Question: I have this dataframe called earningsCont that I will use to make a stacked bar chart:
'''
Total Ghost
JPYUSD -39837298.85 0
GBPUSD -<PHONE>.03 -39837299
EURUSD -<PHONE>.07 -41818870
MXNUSD -498204.15 -43070264
NZDUSD -333466.88 -43568468
PLNUSD -215056.56 -43901935
CNYUSD -143457.92 -44116992
AUDUSD -130047.28 -44260449
CADUSD -94396.57 -44390497
CHFUSD -46730.39 -44484893
HKDUSD -24084.79 -44531624
BRLUSD 0.00 -44555709
Diversification -<PHONE>.06 -40279169
Portfolio -40279169.44 0
'''
I then melt it to look like this:
'''
Var1 Var2 value
1 JPYUSD Total -39837298.85
2 GBPUSD Total -<PHONE>.03
3 EURUSD Total -<PHONE>.07
4 MXNUSD Total -498204.15
5 NZDUSD Total -333466.88
6 PLNUSD Total -215056.56
7 CNYUSD Total -143457.92
8 AUDUSD Total -130047.28
9 CADUSD Total -94396.57
10 CHFUSD Total -46730.39
11 HKDUSD Total -24084.79
12 BRLUSD Total 0.00
13 Diversification Total -<PHONE>.06
14 Portfolio Total -40279169.44
15 JPYUSD Ghost 0.00
16 GBPUSD Ghost -39837298.85
17 EURUSD Ghost -41818869.88
18 MXNUSD Ghost -43070263.95
19 NZDUSD Ghost -43568468.11
20 PLNUSD Ghost -43901934.98
21 CNYUSD Ghost -44116991.55
22 AUDUSD Ghost -44260449.46
23 CADUSD Ghost -44390496.75
24 CHFUSD Ghost -44484893.32
25 HKDUSD Ghost -44531623.72
26 BRLUSD Ghost -44555708.50
27 Diversification Ghost -40279169.44
28 Portfolio Ghost 0.00
'''
I use this code to make the chart:
'''
ggplot(data=earningsCont, aes(x=Var1, y=value, fill=Var2, order=-as.numeric(Var2))) + geom_bar(stat="identity")+
theme_bw() + theme(panel.border = element_blank(), panel.grid.major = element_blank(),
panel.grid.minor = element_blank(), axis.line = element_line(colour = "black")) +
labs(x="", y="") +
scale_y_continuous(labels = comma) +
ggtitle("Earnings at Risk: Unhedged (USD)") +
scale_fill_manual(values = c(wfGold, wfWhite))+ guides(fill=FALSE)
'''
That makes it look like the attached picture. As you can see, one of the sets of columns, "Ghost," is white so you can't see it. The other is all gold. I just want to change the last two gold columns to colors that I have defined as wfGreen and wfRed.
Also, why do I have to melt it before I turn it into a bar chart? Is there now way to say series1=earningsCont$Total and series2=earningsCont$Ghost?
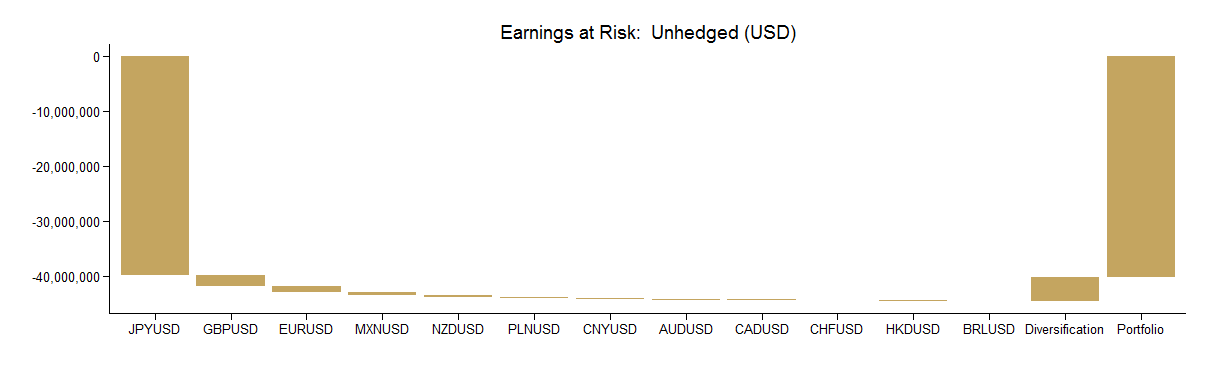
Answer: You're coloring your bars based on the value of 'Var2', which contains no information about whether the element is one of the last two columns ('Diversification' and 'Portfolio'). You need a grouping column in your dataframe which contains this information. You can add this manually, or using the following (clunky) code:
'''
earningsConst.plot <- within(earningsConst, {
Var3 <- ifelse(Var2 == "Ghost", "Ghost",
ifelse(Var1 == "Diversification", "Div",
ifelse(Var1 == "Portfolio", "Port",
"Total")))
})
'''
This should create a new dataframe identical to the last, but with a four-level coloring column 'Var3' to give to the 'fill' aesthetic. You can tweak your original code to plot like this:
'''
ggplot(data=earningsCont.plot, aes(x=Var1, y=value, fill=Var3, order=-as.numeric(Var2))) + geom_bar(stat="identity")+
theme_bw() + theme(panel.border = element_blank(), panel.grid.major = element_blank(),
panel.grid.minor = element_blank(), axis.line = element_line(colour = "black")) +
labs(x="", y="") +
scale_y_continuous(labels = comma) +
ggtitle("Earnings at Risk: Unhedged (USD)") +
scale_fill_manual(values = c(wfGold, wfRed, wfWhite, wfGreen))+ guides(fill=FALSE)
'''
Note that as you didn't 'dput' your data I was unable to test this code (I opted not to manually type in your whole dataframe). While I'm farily certain that this should work, it's possible I've made a small mistake somewhere. If you find one, let me know- or better yet 'dput(earningsConst)' so as to have an easily-reproducible example.